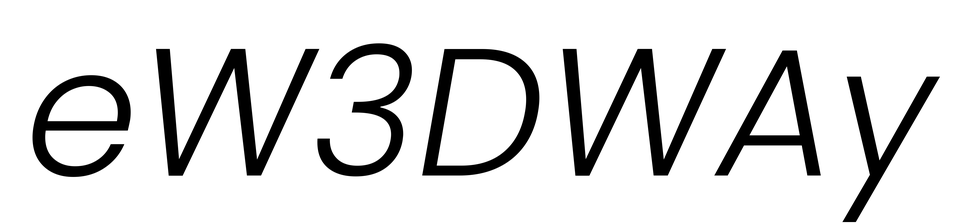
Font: Poppins-LightItalic